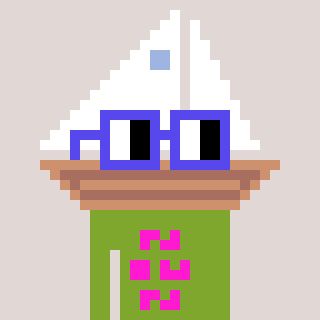
a pixel art character with square blue glasses, a sailboat-shaped head and a slimegreen-colored body on a warm background